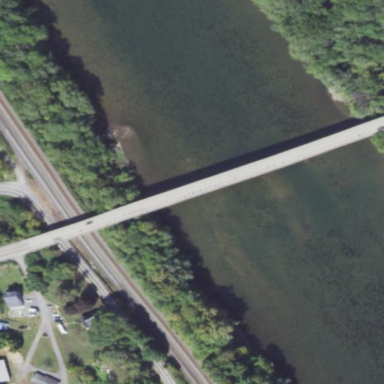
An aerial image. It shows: Man-made bridge.